Question: I have a 2 buttons; a sign in button and a register button. Its part of a registration form made in 'Django'. The buttons are meant to be aligned, as in same level but they are not as seen in the picture below. How would I fix this?

from the html:
'''
<div class="card-content">
<form id="teacher-register-form" action="{% url 'teacher-register' %}" method="post" enctype="multipart/form-data">
{% csrf_token %}
{{ form|bootstrap }}
<span></span>
<br/>
<br/><!-- an attempt to bridge the gap between the buttons. -->
<button type="submit" class="btn btn-primary pull-right">{% trans "Register" %}</button>
</form>
<span>{% trans "If you have an account" %}</span>
<br />
<a href="{% url 'teacher-login' %}" class="btn btn-primary">{% trans "Init session" %}</a>
'''
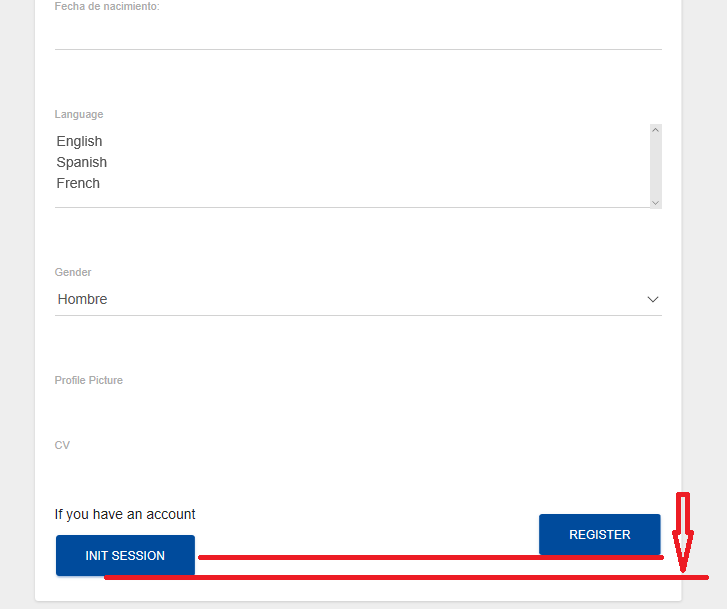
Answer: What you can do is insert both buttons into the form maybe.
'''
<div class="card-content">
<form id="teacher-register-form" action="{% url 'teacher-register' %}" method="post" enctype="multipart/form-data">
{% csrf_token %}
{{ form|bootstrap }}
<span></span>
<br/>
<br/><!-- an attempt to bridge the gap between the buttons. -->
<span>{% trans "If you have an account" %}</span>
<br />
<a href="{% url 'teacher-login' %}" class="btn btn-primary">{% trans "Init session" %}</a>
<button type="submit" class="btn btn-primary pull-right">{% trans "Register" %}</button>
</form>
</div>
'''